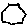
Label: hexagon